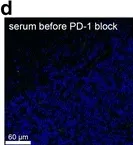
Chemokine levels over time and detection of anti-vascular endothelial antibodies. A, b Changes in inflammatory chemokine levels that were measured in the serum of the patient by a multiplex bead assay. Chemokines were measured before treatment with nivolumab (time point 1), after 4 weeks (time point 2), after 10 weeks (time point 3), at the diagnosis of the vasculitis/encephalitis (time point 4), and 3 weeks later (time point 5).
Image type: pathology (immunostaining)